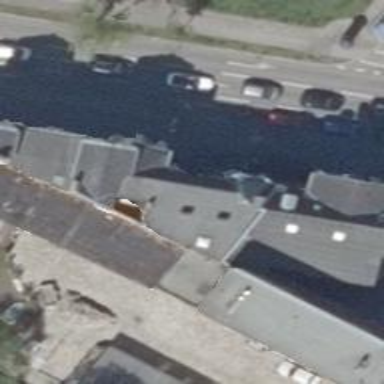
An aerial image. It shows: Cafe.